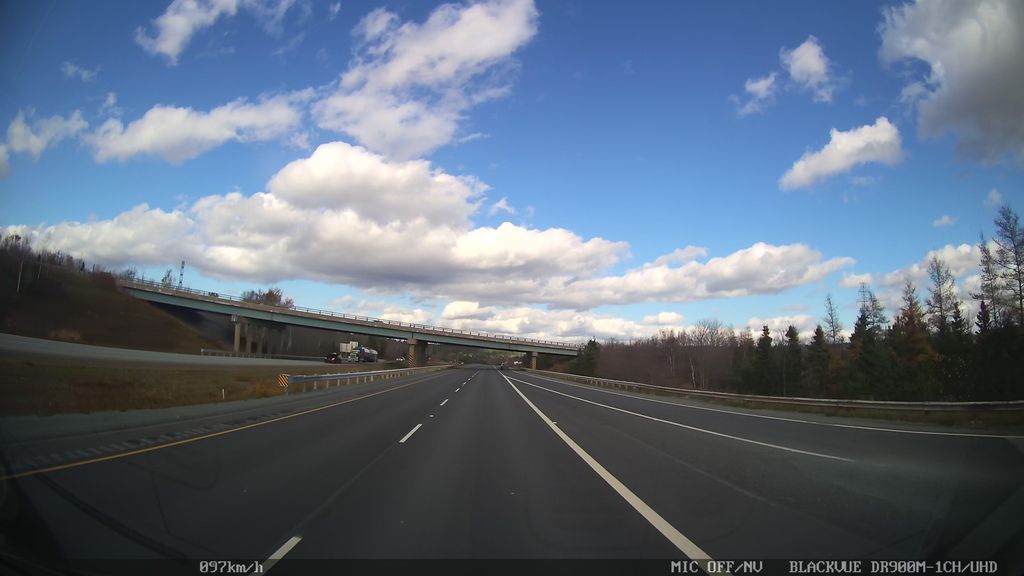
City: halifax